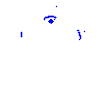
Particle: pion